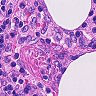
Metastatic tissue present: no